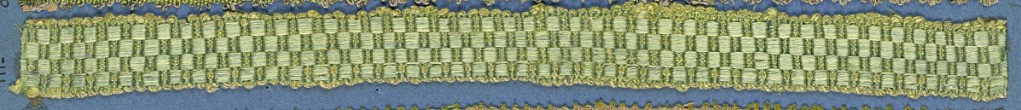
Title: Trimming
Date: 19th century
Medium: silk Technique: woven
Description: Green and tan trimming fragment in a checkerboard design.